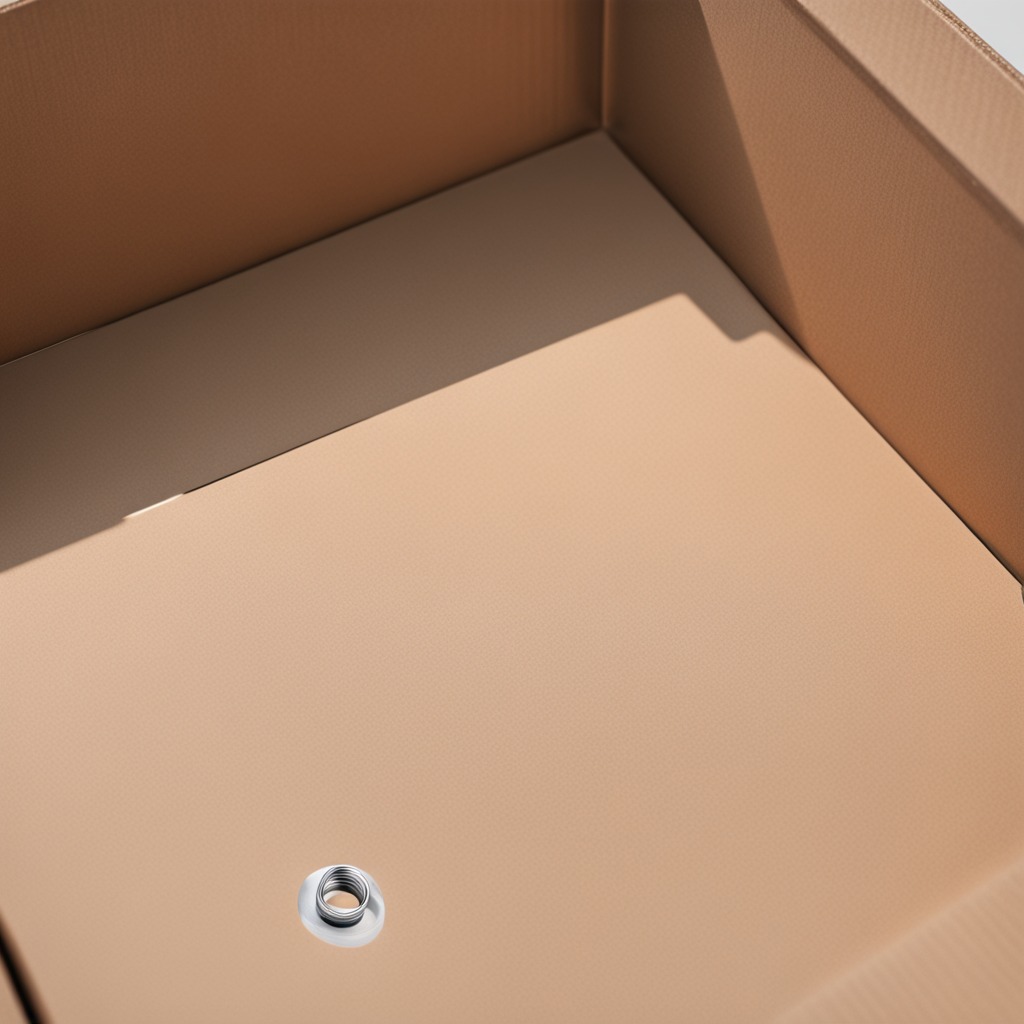
A metal nut is lying on a clean dry cardboard box surface in an outdoor workshop during daytime bright natural light soft shadows slightly creased but